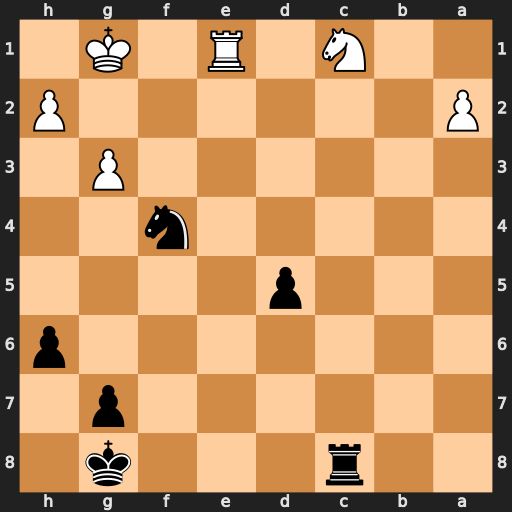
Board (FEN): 2r3k1/6p1/7p/3p4/5n2/6P1/P6P/2N1R1K1
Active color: b
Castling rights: -
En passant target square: -
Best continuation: Rxc1 Rxc1 Ne2+ Kf2 Nxc1